Question: Please help me, how to add multiple textarea wit tinymce ..!
I wanted to like this result:
examples of my scripts is here:
<URL>

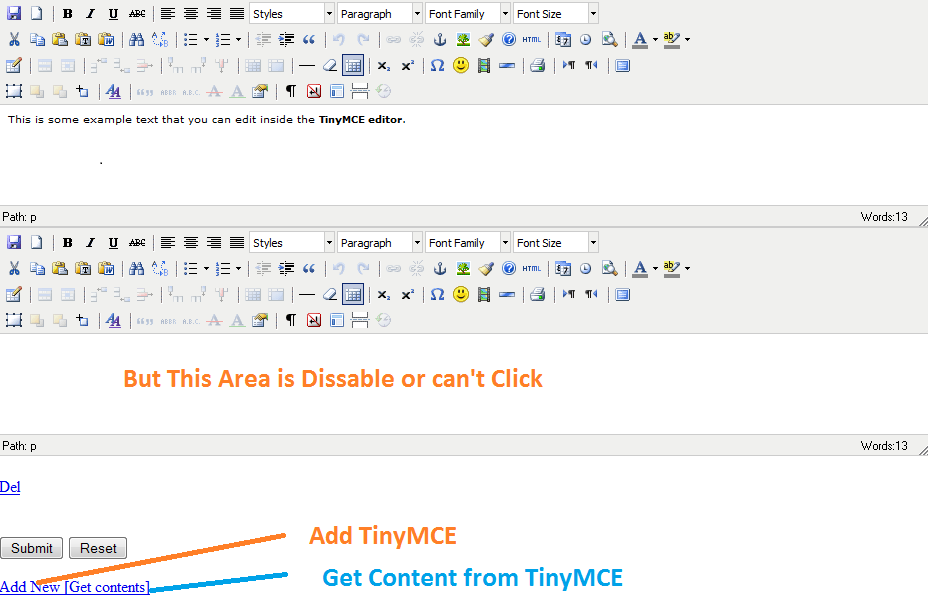
Answer: For this you will need to use two separate tinymce init functions.
I guess you have two textareas at your page at the beginning.
The first one gets activated on page load using an init like this:
'''
$(document).ready(function() {
tinyMCE.init({
// General options
mode: "exact",
elements : "id_of_first_textarea",
...
});
});
'''
On "Add new"-buttonclick you do the following:
'''
tinyMCE.init({
// General options
mode: "exact",
elements : "id_of_second_textarea",
// deactivates the editor body
setup : function(ed) {
ed.onInit.add(function(ed, evt) {
// you may also add a click handler here to disable the focus of the editor body
$(ed.getBody()).attr('contenteditable', false);
});
},
...
});
'''
The "Get Content" buttonaction does the following:
'''
var content = tinymce.get('textarea_id_of_the_desired_editor').getContent();
'''